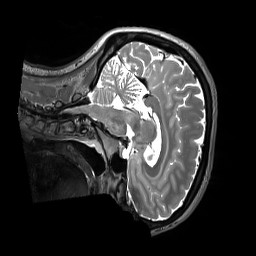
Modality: T2w
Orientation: sagittal
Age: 37
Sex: female
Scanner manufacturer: siemens
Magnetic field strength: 3 T
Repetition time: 3.39 s
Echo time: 0.389 s